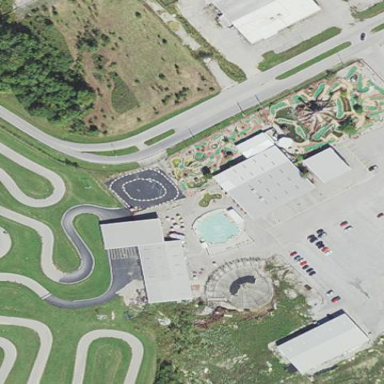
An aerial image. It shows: Miniature golf course.